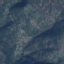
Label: HerbaceousVegetation